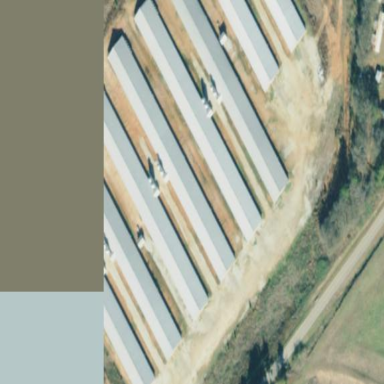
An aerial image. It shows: Poultry house.